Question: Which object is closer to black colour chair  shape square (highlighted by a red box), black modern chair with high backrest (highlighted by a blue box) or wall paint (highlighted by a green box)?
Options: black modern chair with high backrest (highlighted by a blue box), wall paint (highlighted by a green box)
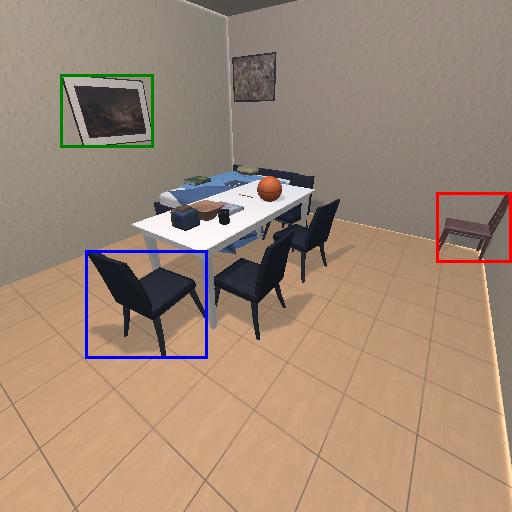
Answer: black modern chair with high backrest (highlighted by a blue box)